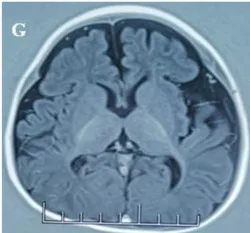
(G) Brain MRI: smaller frontal lobe and thinner corpus callosum.
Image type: radiology (mri)